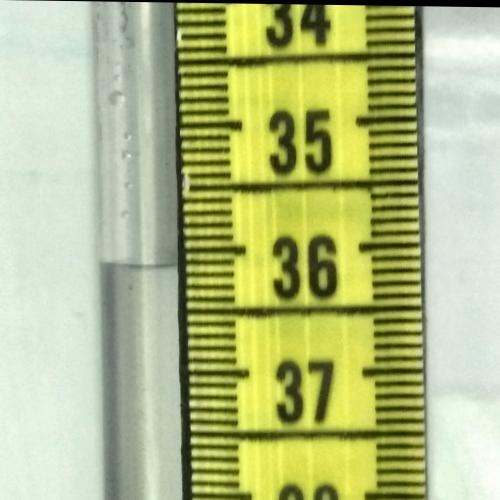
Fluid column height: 36.1 cm